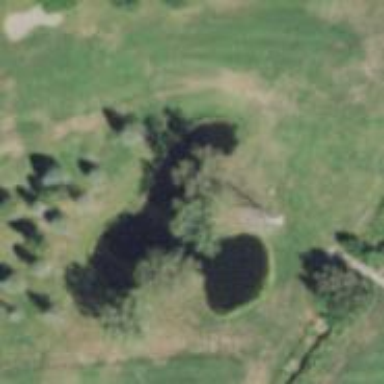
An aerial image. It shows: Scenic view of water hazard on golf course. The natural water feature adds beauty to the landscape.